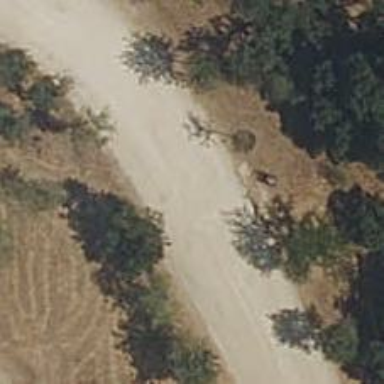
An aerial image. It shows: Unclassified road with compacted surface.